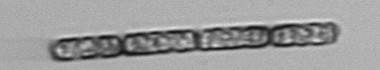
Label: Dactyliosolen_fragilissimus